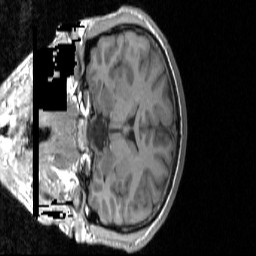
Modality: T1w
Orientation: coronal